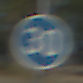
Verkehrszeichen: VorgeschriebeneMindestgeschwindigkeit
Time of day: MorningAfternoon
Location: Outdoor (Nature)
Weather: PartlyCloudy
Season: NotSpecified
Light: Natural